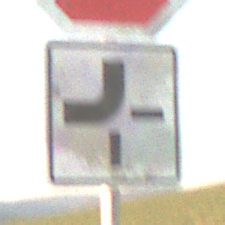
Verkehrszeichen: VerlaufVorfahrtsstrasse2
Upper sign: Stop
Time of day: SunriseSunset
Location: Outdoor (Nature)
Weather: PartlyCloudy
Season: NotSpecified
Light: Natural